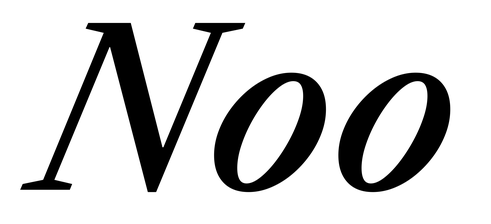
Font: LibreCaslonText-Italic_Medium_Italic